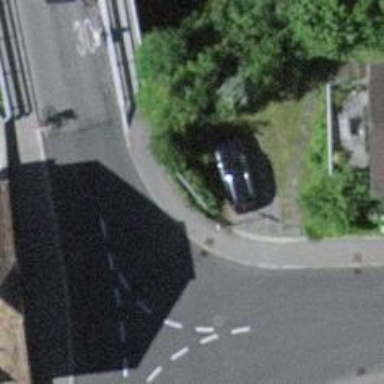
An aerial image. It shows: Kerb barrier.